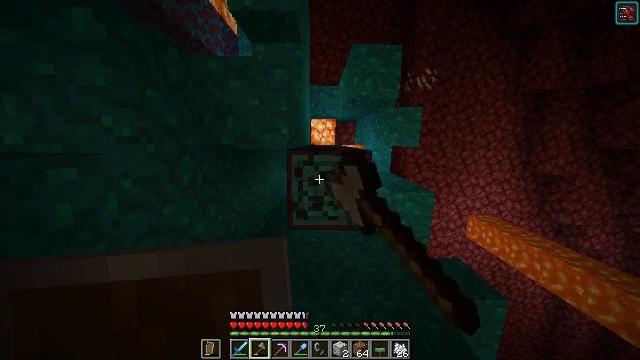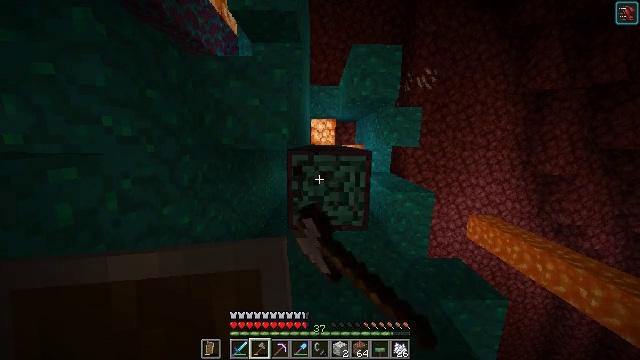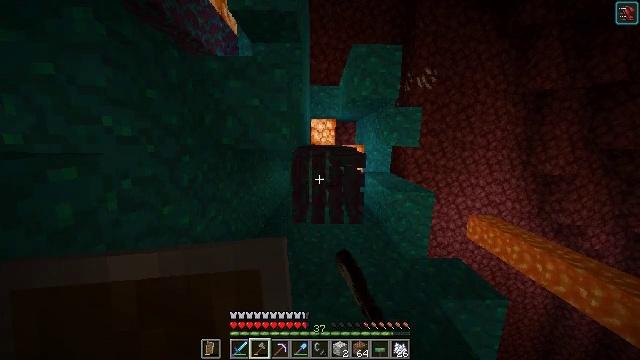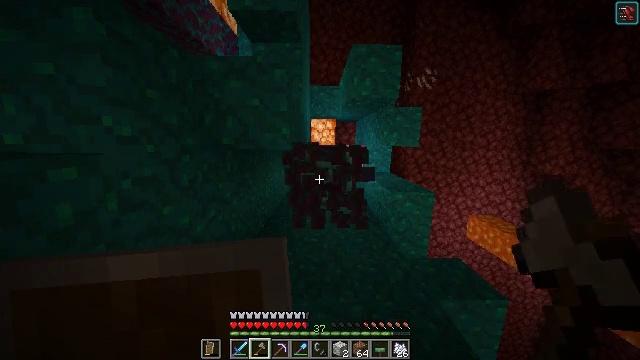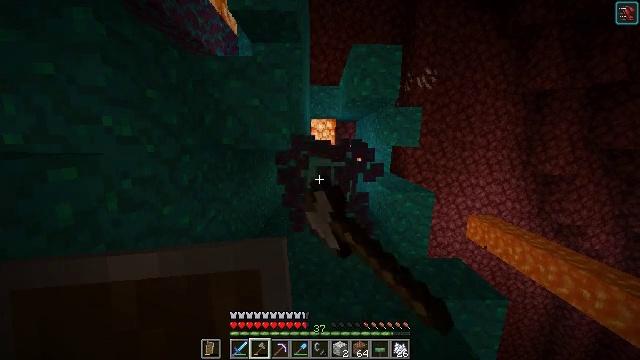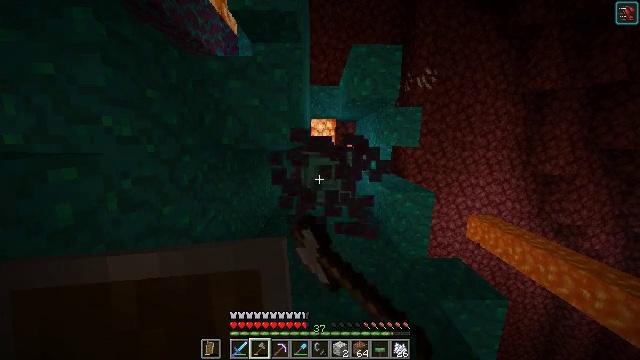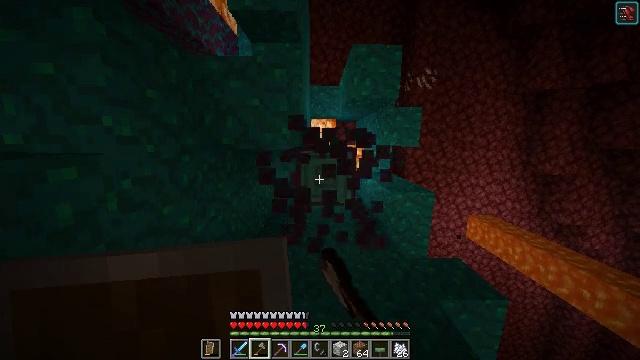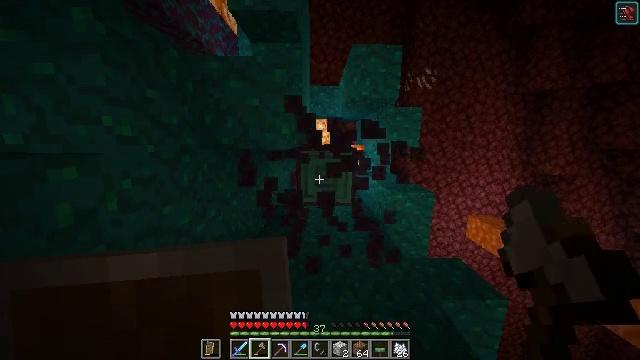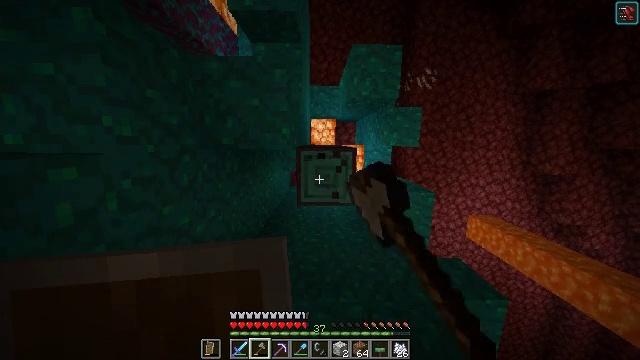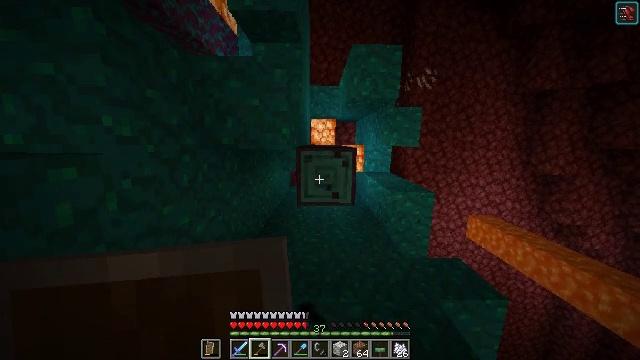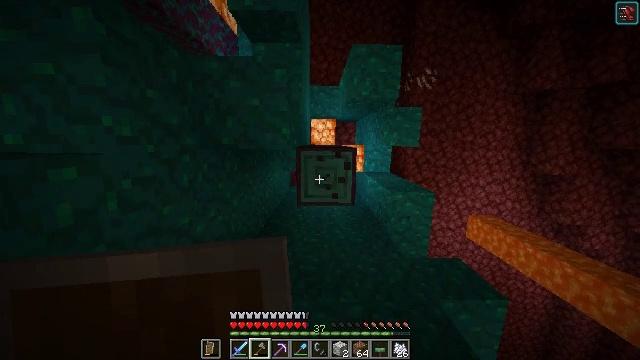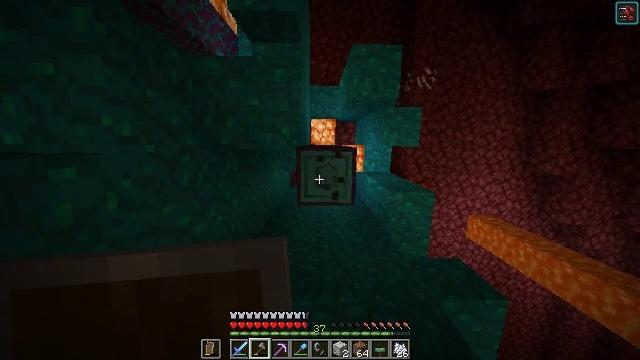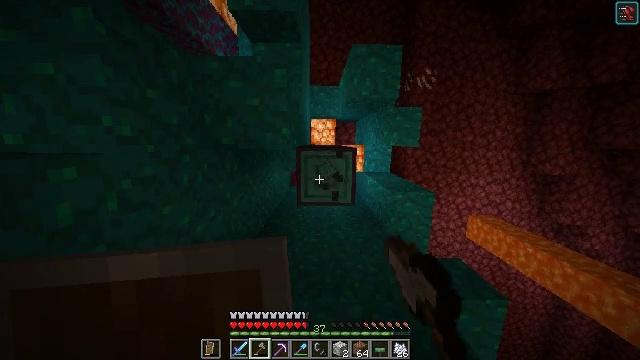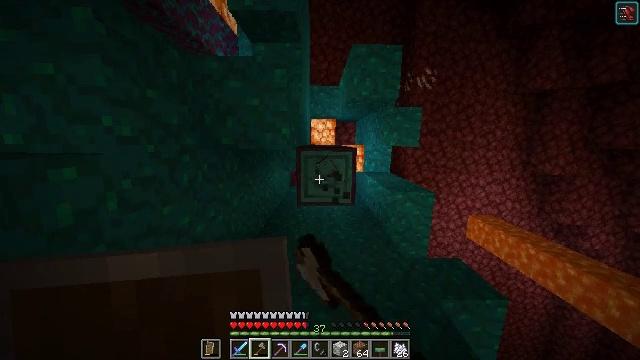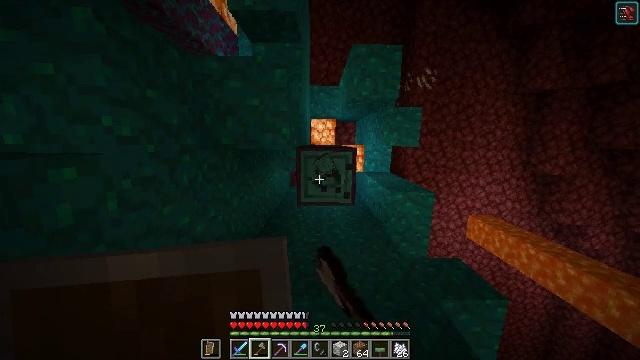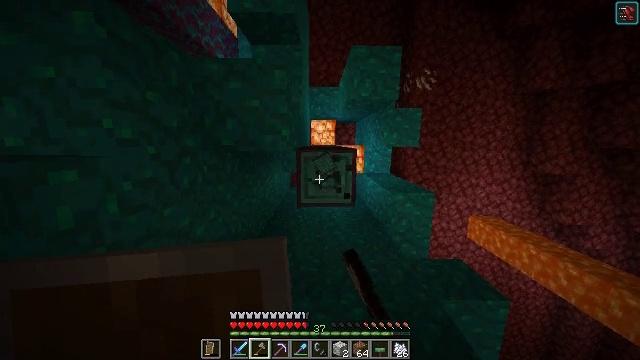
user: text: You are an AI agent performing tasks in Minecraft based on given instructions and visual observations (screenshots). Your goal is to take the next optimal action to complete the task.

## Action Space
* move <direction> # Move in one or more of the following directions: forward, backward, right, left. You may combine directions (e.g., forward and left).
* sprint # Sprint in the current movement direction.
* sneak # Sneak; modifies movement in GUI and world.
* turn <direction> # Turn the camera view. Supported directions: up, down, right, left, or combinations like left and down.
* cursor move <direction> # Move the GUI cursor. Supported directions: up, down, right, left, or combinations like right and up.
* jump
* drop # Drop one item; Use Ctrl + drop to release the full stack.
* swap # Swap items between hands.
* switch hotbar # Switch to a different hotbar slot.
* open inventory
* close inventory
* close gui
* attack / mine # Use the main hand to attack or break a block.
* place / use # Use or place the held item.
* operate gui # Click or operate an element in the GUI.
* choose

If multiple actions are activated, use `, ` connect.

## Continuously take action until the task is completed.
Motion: motion action
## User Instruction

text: Mine the warped stem in the Nether.
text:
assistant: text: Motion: attack / mine
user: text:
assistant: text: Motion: attack / mine
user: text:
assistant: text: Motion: attack / mine
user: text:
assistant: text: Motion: attack / mine
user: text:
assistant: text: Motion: attack / mine
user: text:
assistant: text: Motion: attack / mine
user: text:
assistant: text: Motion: attack / mine
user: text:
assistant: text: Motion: attack / mine
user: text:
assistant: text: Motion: attack / mine
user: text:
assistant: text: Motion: attack / mine
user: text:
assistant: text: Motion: attack / mine
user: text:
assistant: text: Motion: attack / mine
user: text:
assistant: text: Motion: attack / mine
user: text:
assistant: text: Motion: attack / mine
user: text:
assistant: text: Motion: attack / mine
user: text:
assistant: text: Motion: attack / mine
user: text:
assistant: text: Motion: attack / mine
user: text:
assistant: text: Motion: attack / mine
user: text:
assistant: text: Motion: attack / mine
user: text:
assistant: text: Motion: attack / mine
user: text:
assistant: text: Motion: attack / mine
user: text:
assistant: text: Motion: attack / mine
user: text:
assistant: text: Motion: attack / mine
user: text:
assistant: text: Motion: attack / mine
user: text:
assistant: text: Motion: attack / mine
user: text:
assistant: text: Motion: attack / mine
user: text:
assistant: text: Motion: attack / mine
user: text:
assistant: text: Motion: attack / mine
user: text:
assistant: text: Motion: attack / mine
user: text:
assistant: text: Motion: attack / mine